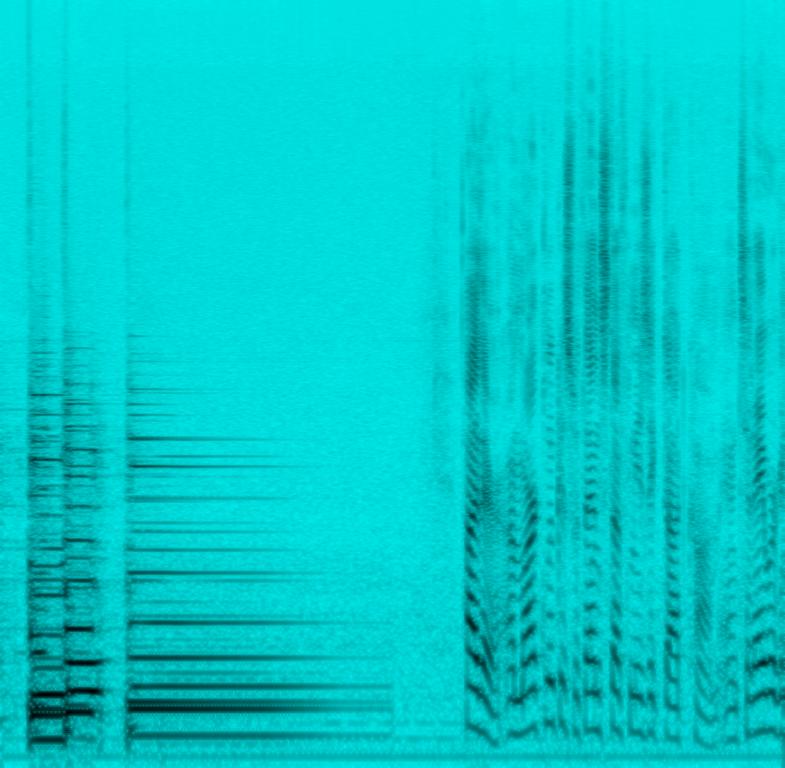
This music is instrumental. The tempo is medium with a short,electric guitar riff and a male voice doing an introduction to a demo. The video is a tutorial/review of an electric guitar.